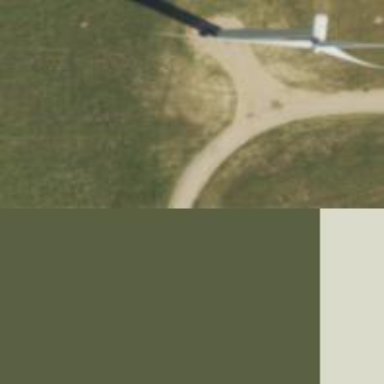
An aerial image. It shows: Road designated for service vehicles in wind farm area.